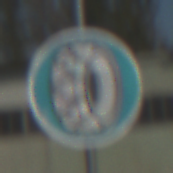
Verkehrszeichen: SchneekettenVorgeschrieben
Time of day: Midday
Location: Outdoor (Suburban)
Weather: PartlyCloudy
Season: NotSpecified
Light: Natural